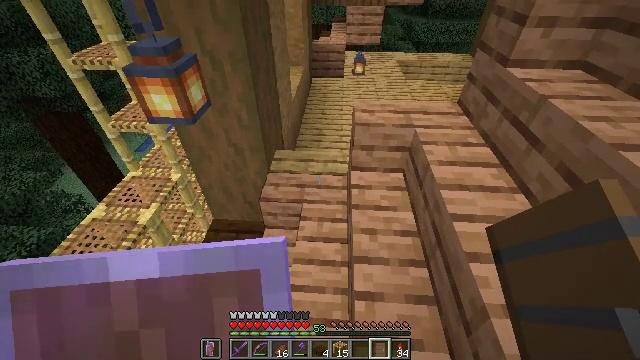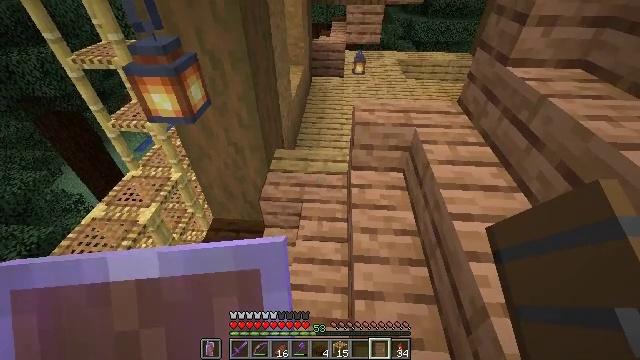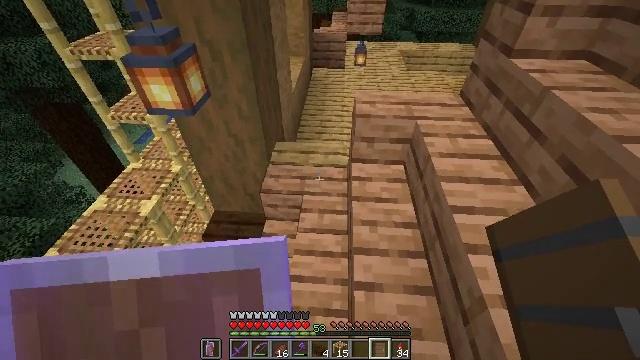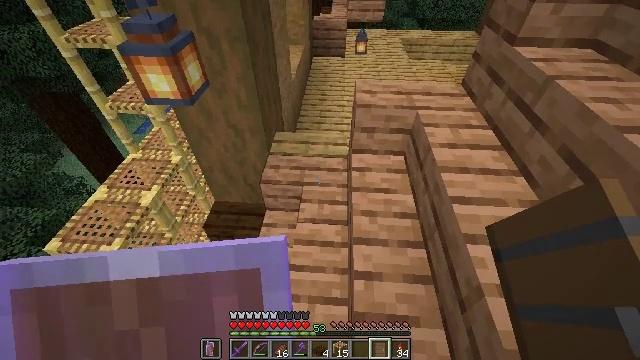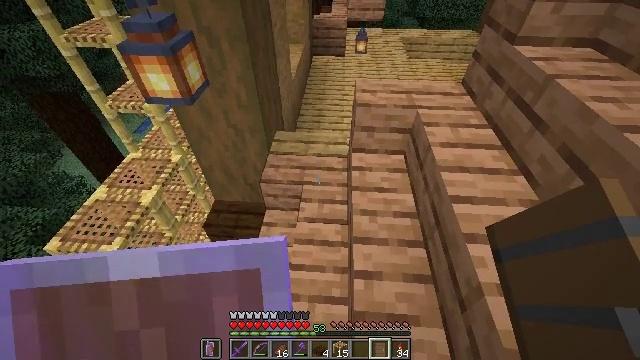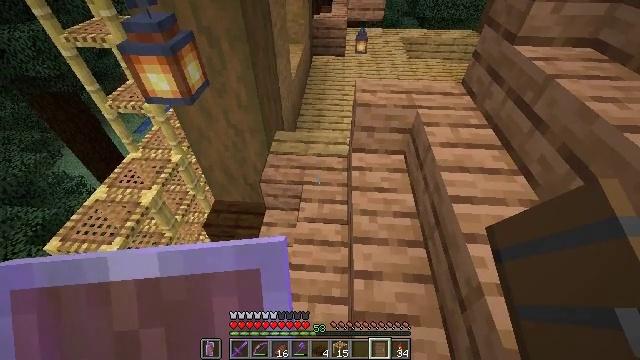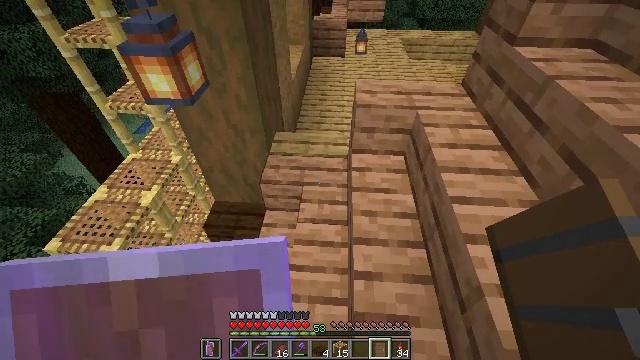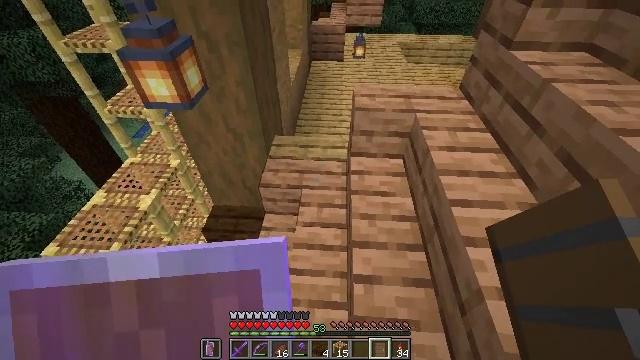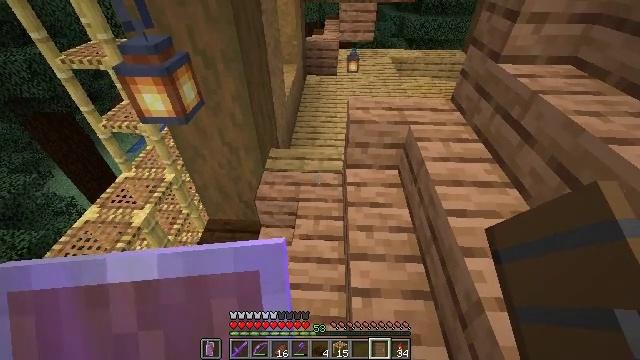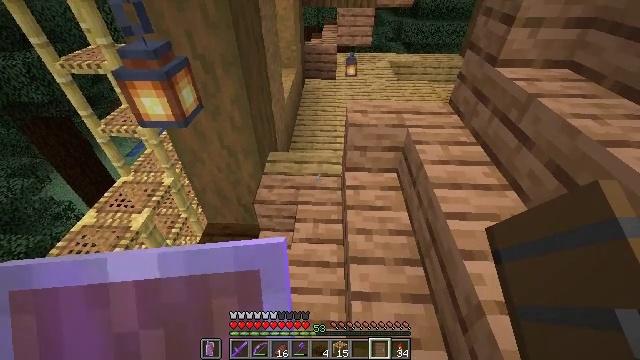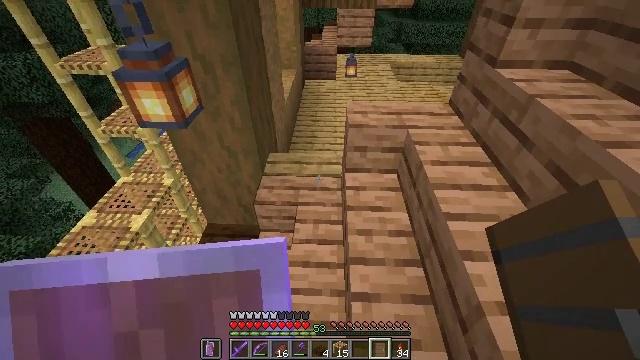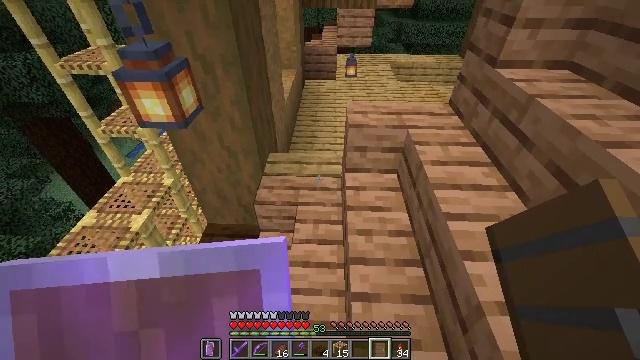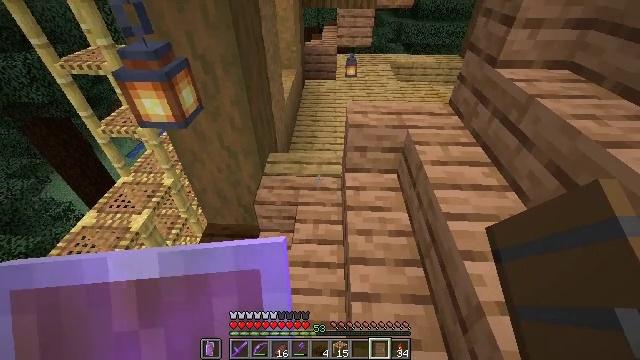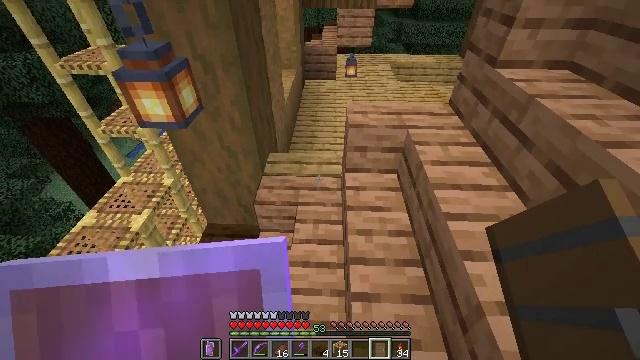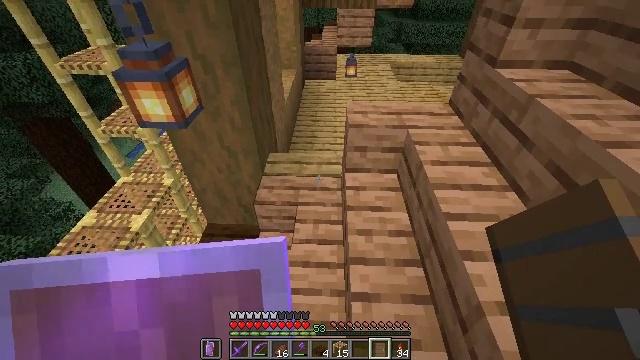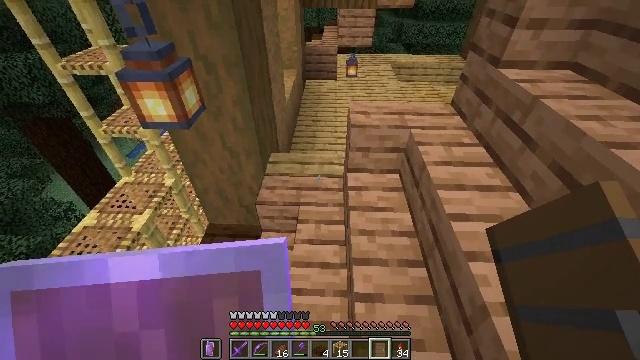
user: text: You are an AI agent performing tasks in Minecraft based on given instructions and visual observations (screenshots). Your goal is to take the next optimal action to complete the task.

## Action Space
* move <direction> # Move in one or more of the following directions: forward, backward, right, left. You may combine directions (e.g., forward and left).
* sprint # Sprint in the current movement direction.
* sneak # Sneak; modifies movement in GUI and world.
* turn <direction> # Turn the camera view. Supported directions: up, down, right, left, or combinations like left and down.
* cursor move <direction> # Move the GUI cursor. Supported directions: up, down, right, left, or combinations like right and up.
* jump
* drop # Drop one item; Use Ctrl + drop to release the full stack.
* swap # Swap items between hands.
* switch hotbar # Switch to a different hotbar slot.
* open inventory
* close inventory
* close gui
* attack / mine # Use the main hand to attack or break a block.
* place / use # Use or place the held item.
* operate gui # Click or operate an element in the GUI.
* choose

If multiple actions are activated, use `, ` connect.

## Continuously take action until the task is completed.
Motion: motion action
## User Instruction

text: Collect oak stairs from a structure.
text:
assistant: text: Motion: no_op
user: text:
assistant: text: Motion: turn down
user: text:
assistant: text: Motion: turn down
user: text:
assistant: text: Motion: no_op
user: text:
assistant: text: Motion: no_op
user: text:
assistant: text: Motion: no_op
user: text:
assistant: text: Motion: no_op
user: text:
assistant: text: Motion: turn right and up
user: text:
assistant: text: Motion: no_op
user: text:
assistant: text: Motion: no_op
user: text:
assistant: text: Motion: no_op
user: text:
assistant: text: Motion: no_op
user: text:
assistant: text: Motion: no_op
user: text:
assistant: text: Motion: no_op
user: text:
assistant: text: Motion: move left
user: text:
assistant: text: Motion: move left
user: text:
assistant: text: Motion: no_op
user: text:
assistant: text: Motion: no_op
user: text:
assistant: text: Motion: no_op
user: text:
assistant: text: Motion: no_op
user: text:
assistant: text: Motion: no_op
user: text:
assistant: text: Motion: no_op
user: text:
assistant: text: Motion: turn up
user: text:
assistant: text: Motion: turn right and up
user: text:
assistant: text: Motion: turn right and up
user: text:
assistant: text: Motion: turn up
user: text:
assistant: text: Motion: no_op
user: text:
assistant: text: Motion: no_op
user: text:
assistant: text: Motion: no_op
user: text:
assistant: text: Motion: no_op